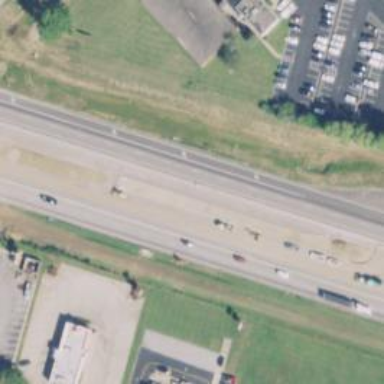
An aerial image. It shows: This image shows trunk highway that functions as expressway.